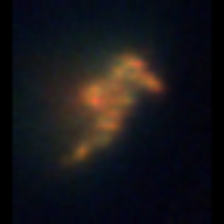
Taxon: Unknown_detritus
Group: Unknown